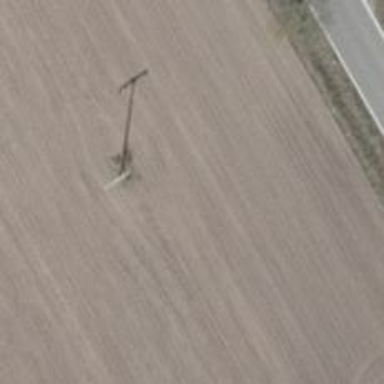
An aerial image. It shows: Power pole.